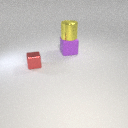
large purple rubber cube behind small red metal cube